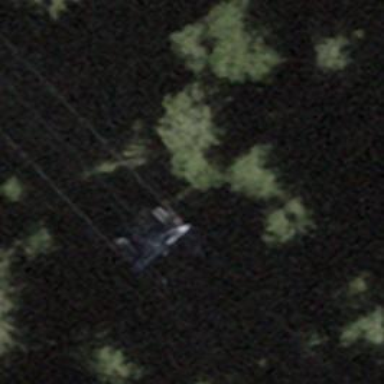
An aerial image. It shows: Pylon for aerialway.